Field crop: maize
Growth stage: 1
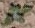
Species: chenopodium